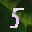
Label: 5